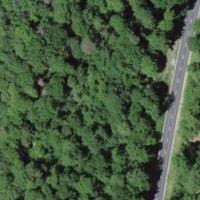
EUNIS habitat code: 57
Species observed at this site:
Melittis melissophyllum